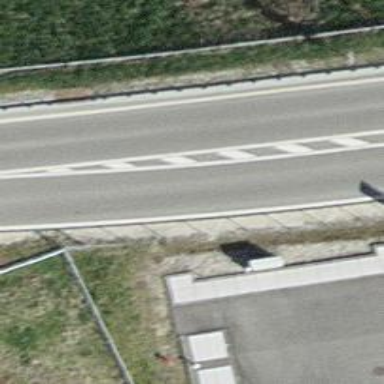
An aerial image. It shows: Asphalt trunk link road.